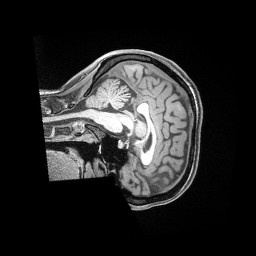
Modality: T1w
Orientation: sagittal
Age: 33
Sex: female
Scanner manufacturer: siemens
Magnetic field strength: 3 T
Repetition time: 2 s
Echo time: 0.00211 s